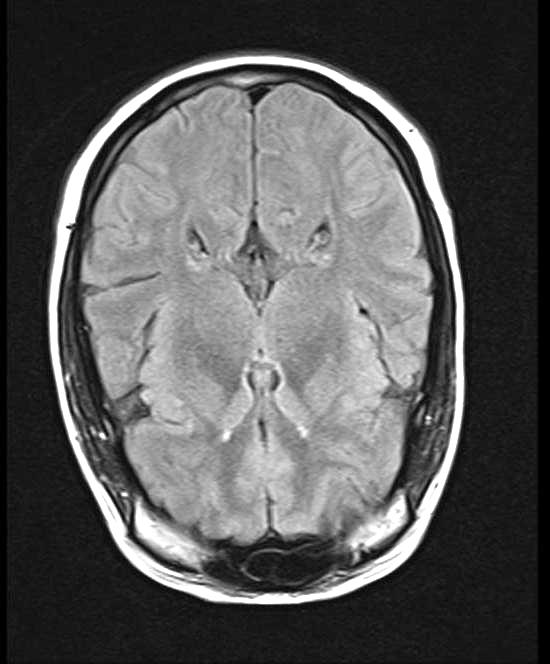
Label: notumor